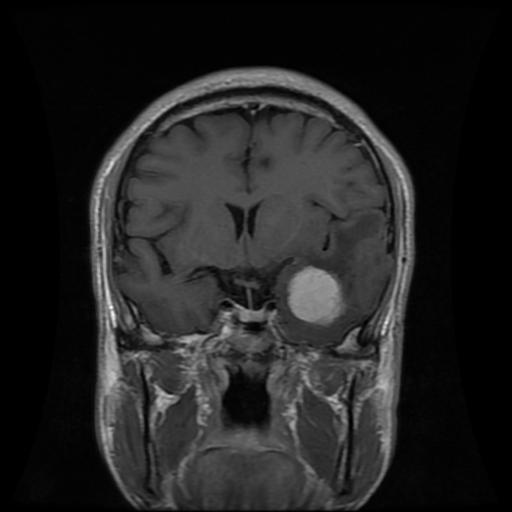
Label: meningioma